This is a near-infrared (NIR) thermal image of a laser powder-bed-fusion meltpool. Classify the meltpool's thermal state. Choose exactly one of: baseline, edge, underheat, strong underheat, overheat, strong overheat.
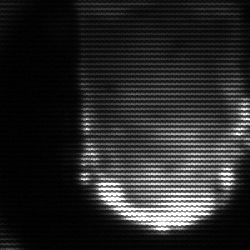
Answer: baseline